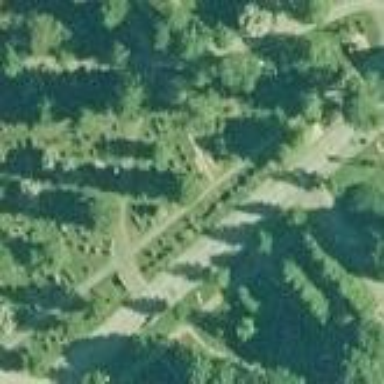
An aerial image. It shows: Sector within cemetery.